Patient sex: M
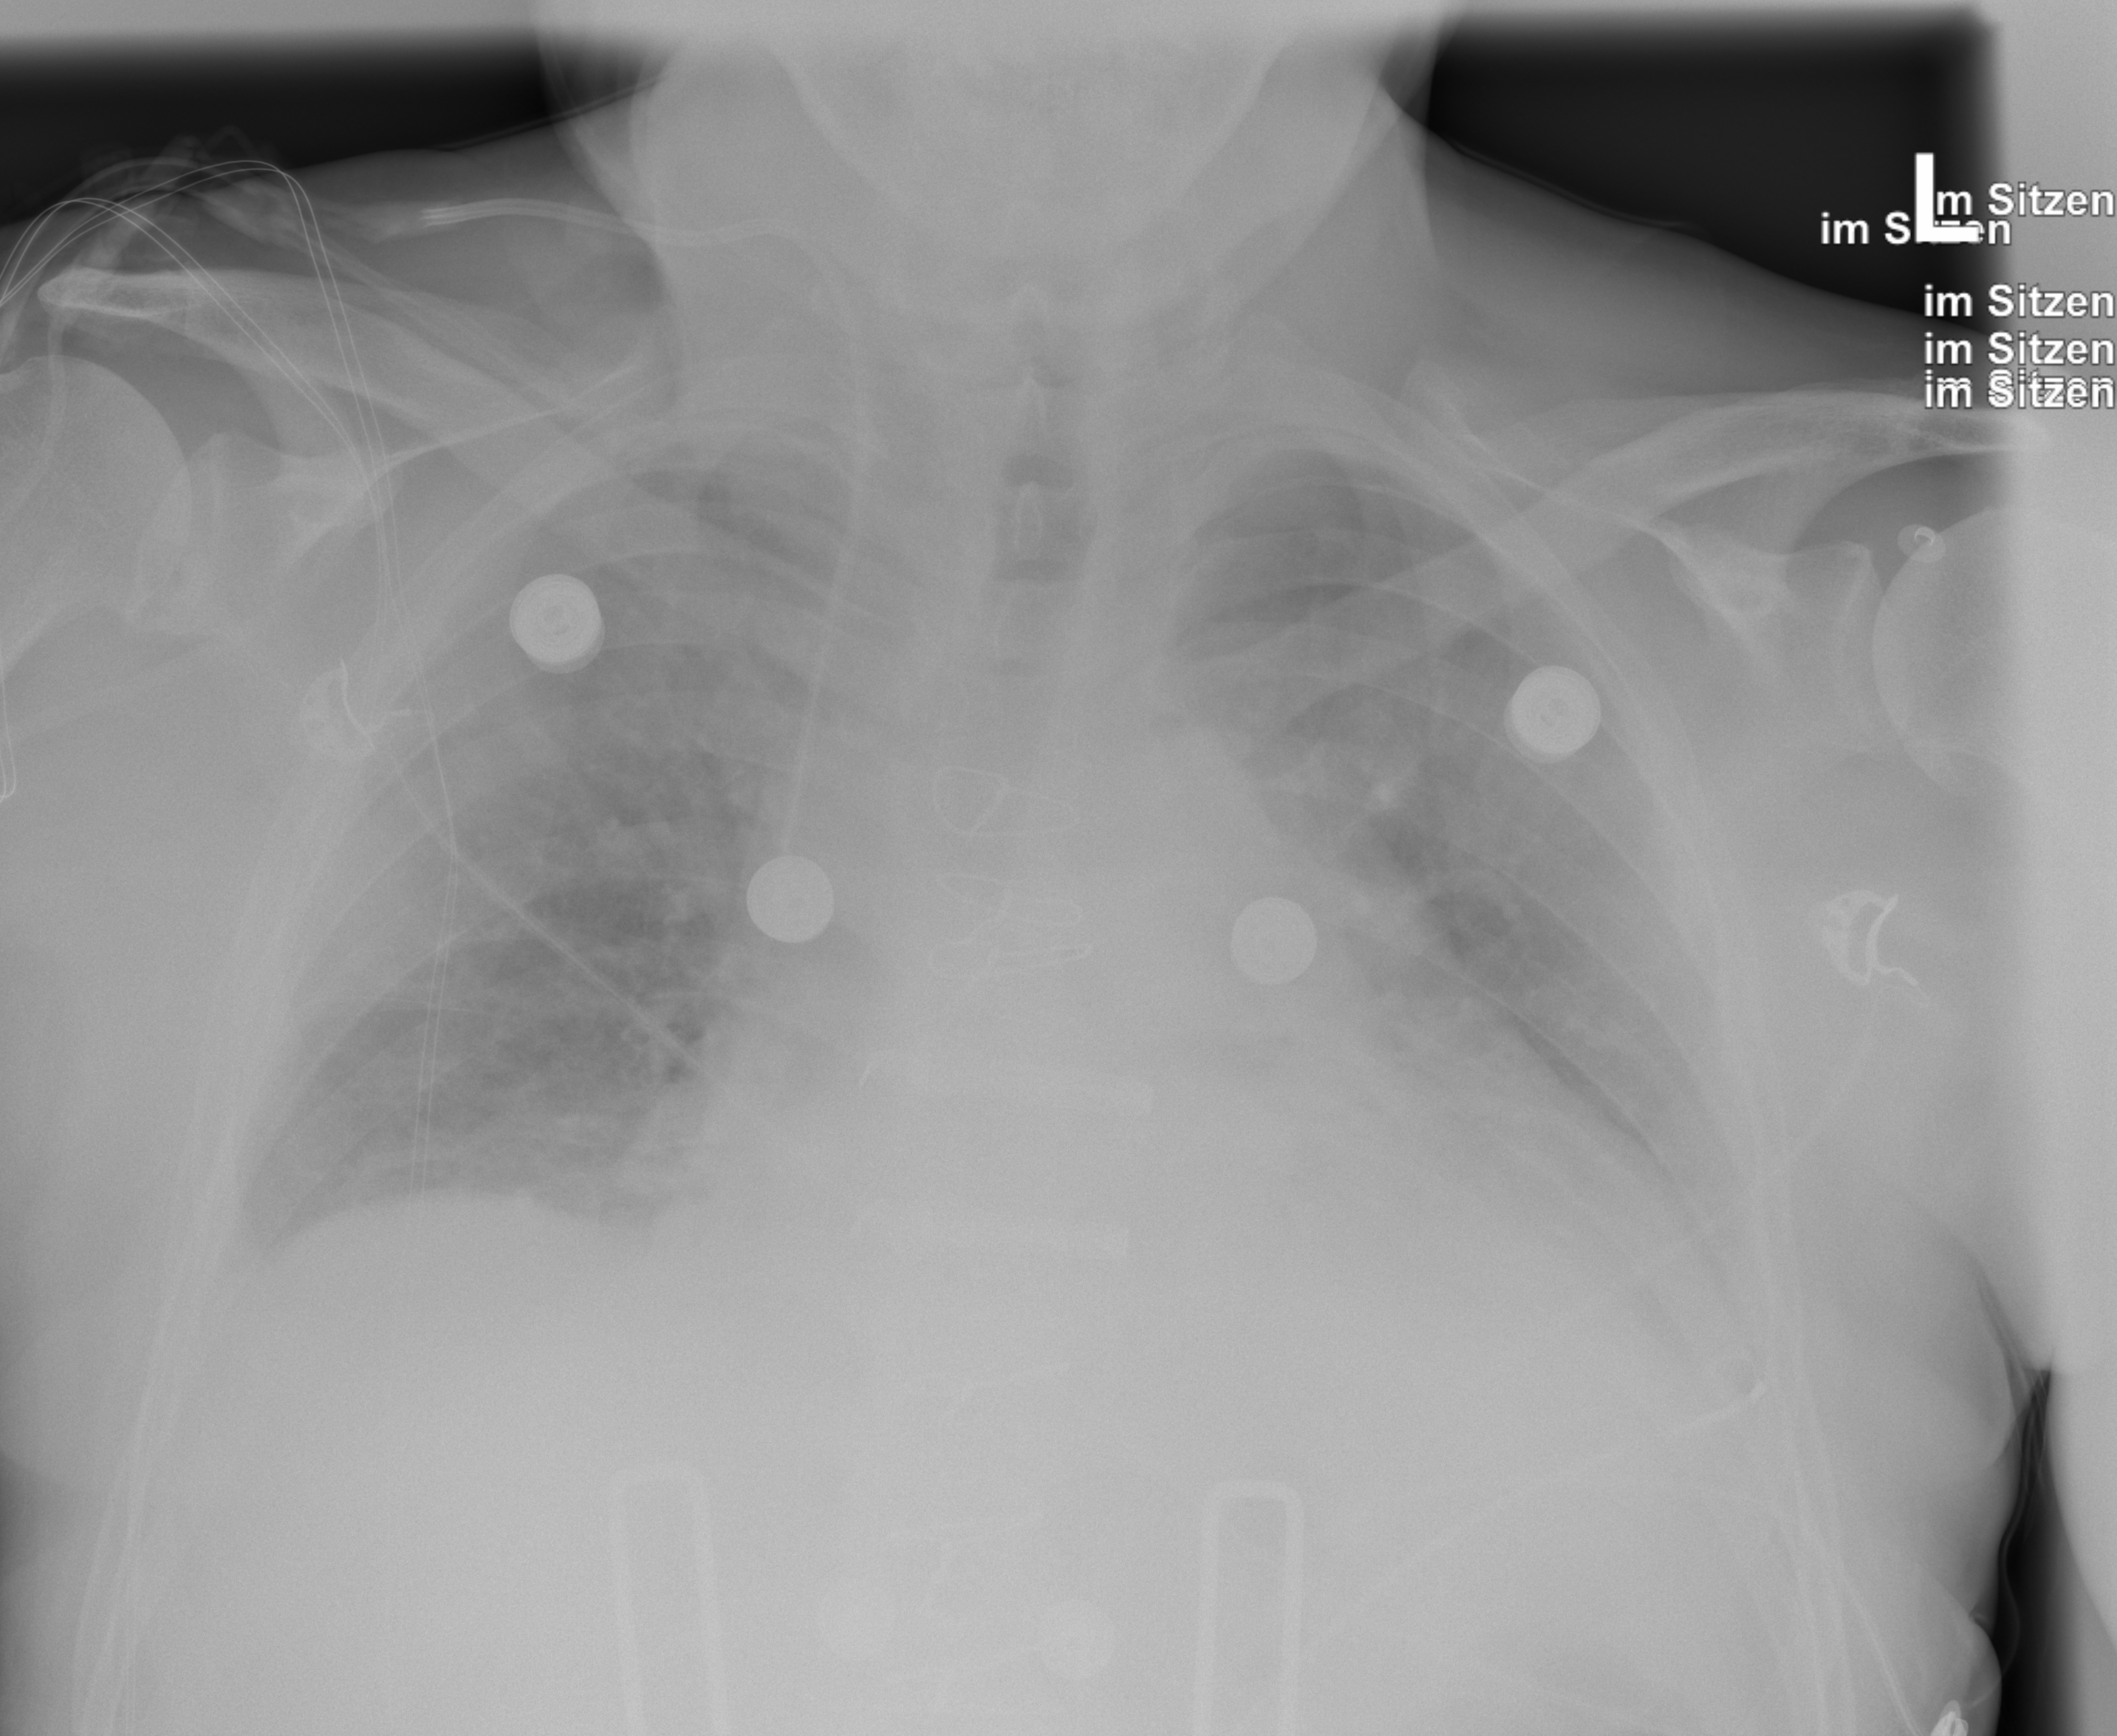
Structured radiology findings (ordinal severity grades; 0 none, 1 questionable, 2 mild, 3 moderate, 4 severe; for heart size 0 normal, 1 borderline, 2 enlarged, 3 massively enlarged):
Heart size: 2
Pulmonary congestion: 2
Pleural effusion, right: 2
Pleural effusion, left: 0
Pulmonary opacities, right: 0
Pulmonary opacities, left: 0
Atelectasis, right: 2
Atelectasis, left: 2